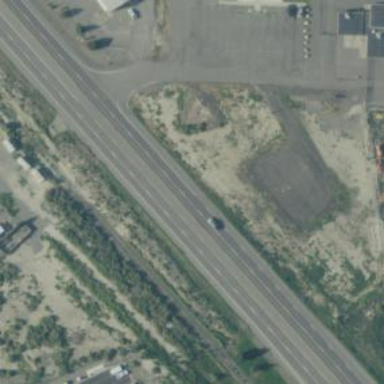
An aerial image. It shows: Asphalt trunk highway.